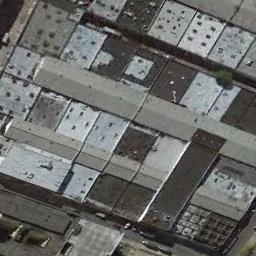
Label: industrial_area